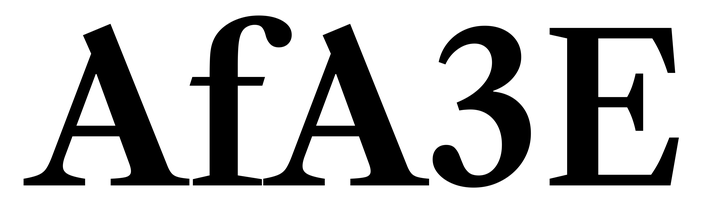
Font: LibreCaslonText_SemiBold